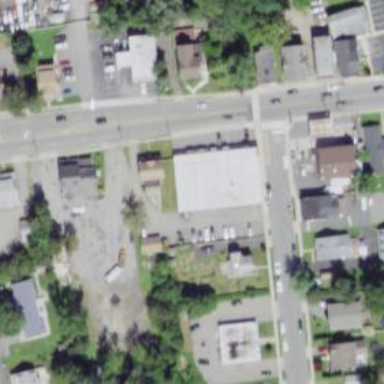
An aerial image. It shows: Convenience shop.